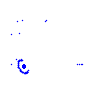
Particle: pion